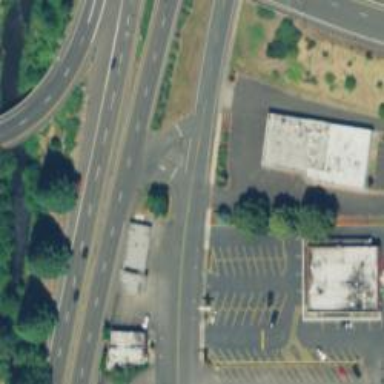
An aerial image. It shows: Stop road.